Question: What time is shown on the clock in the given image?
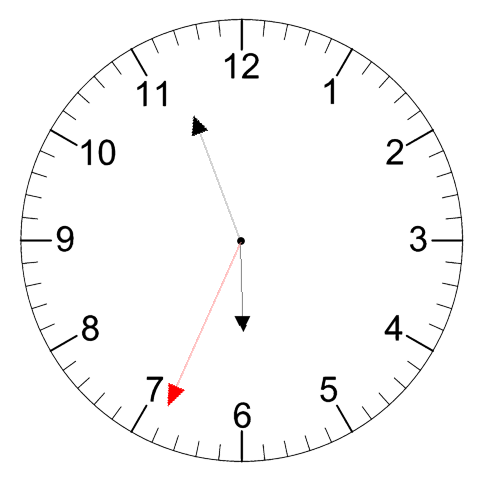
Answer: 05:56:34